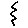
Label: zigzag